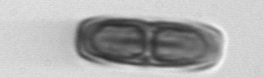
Label: Ephemera